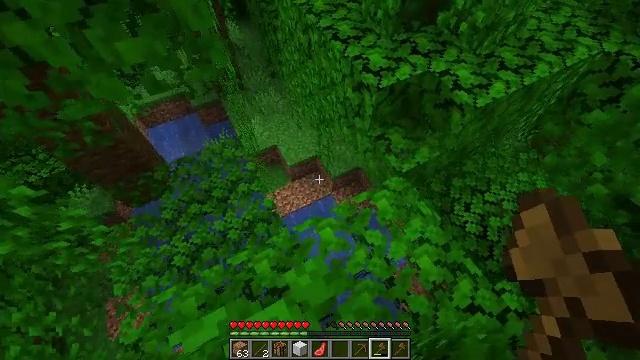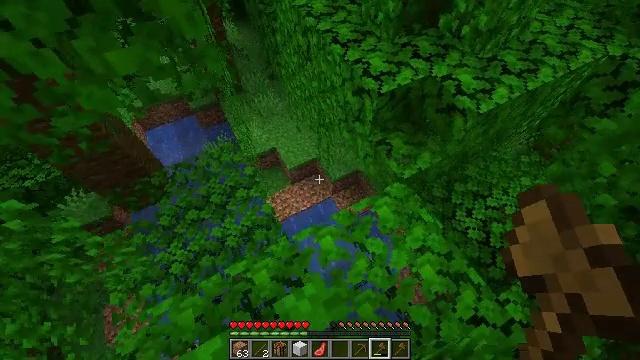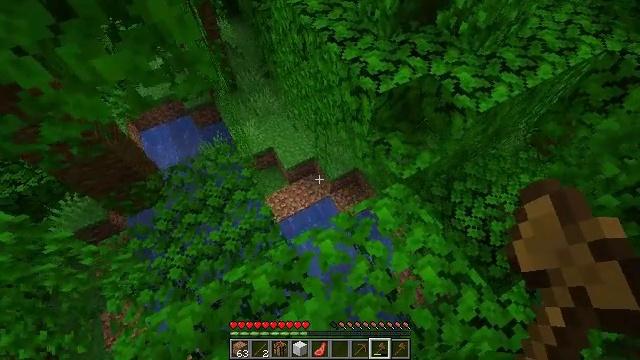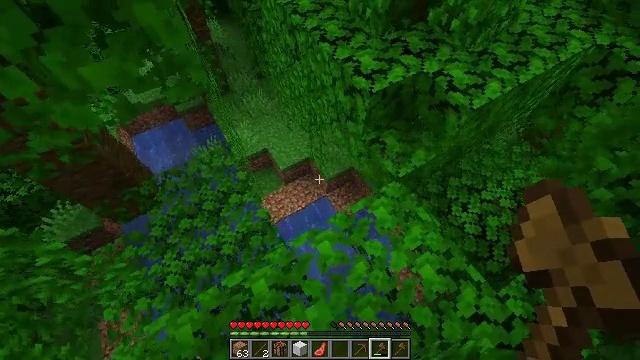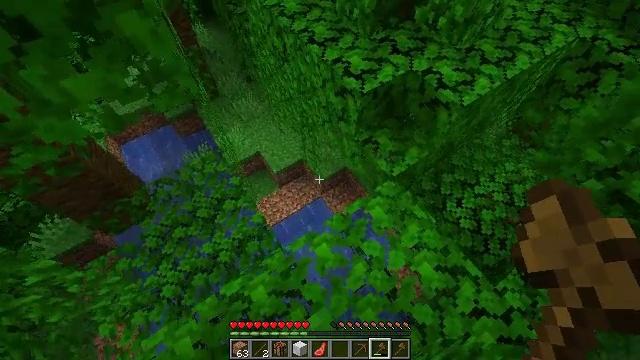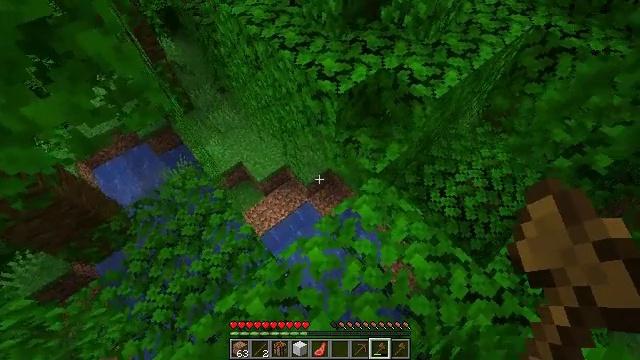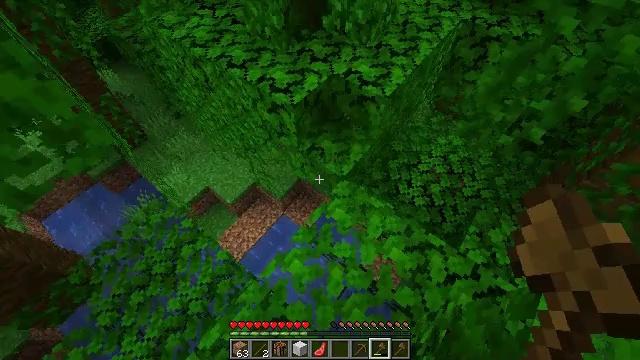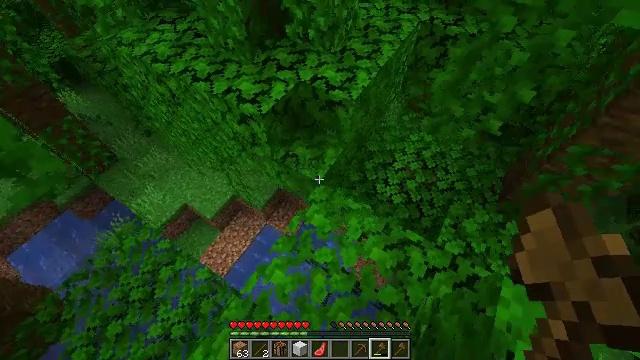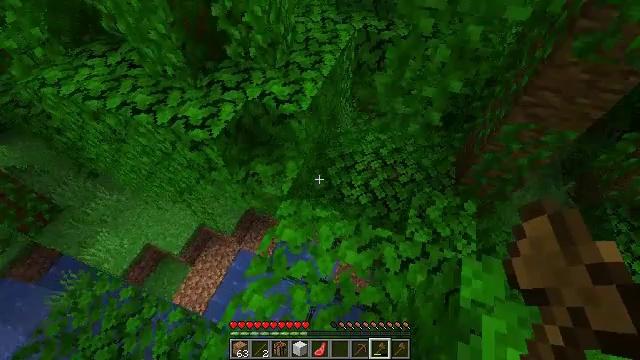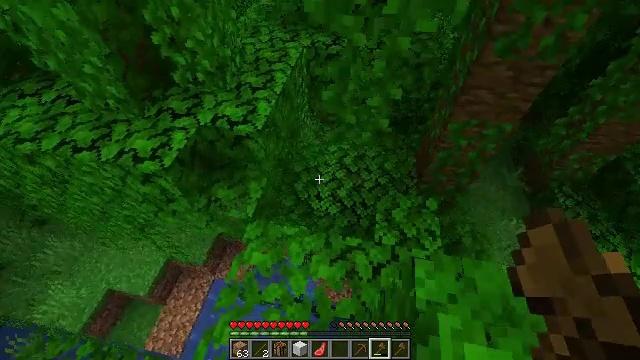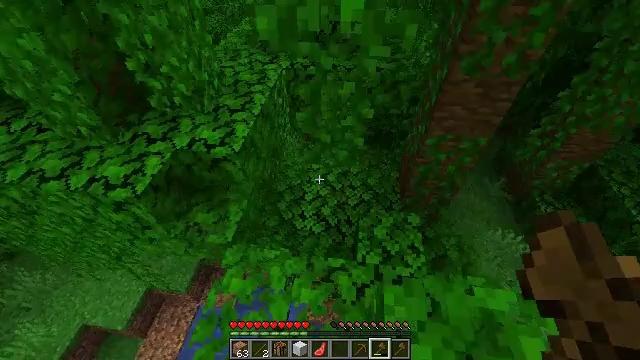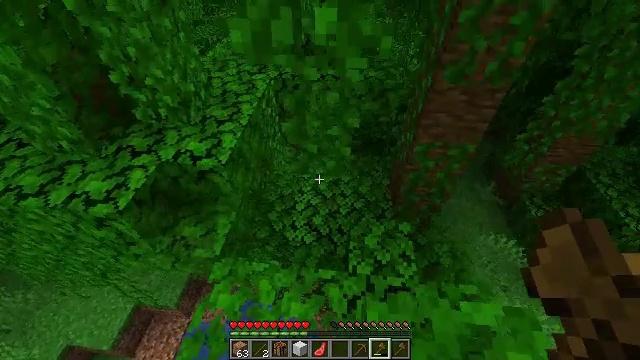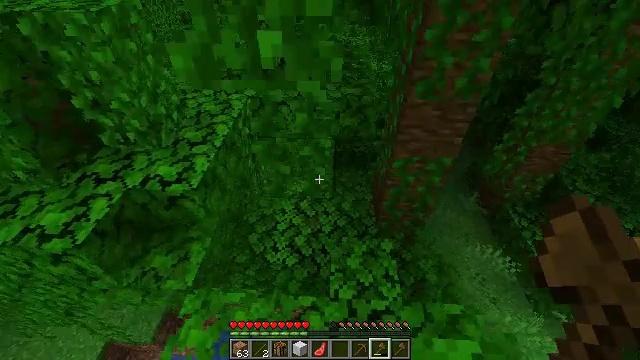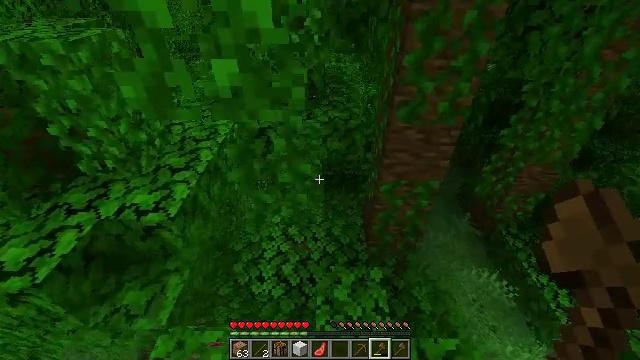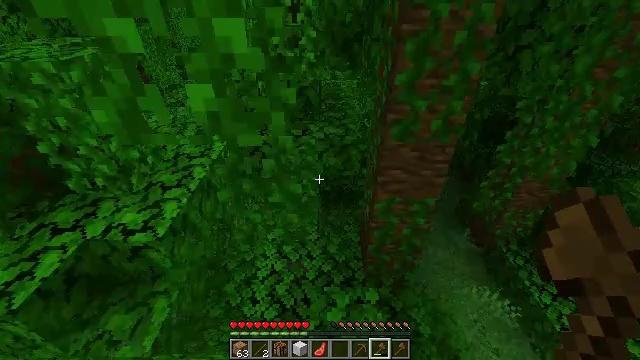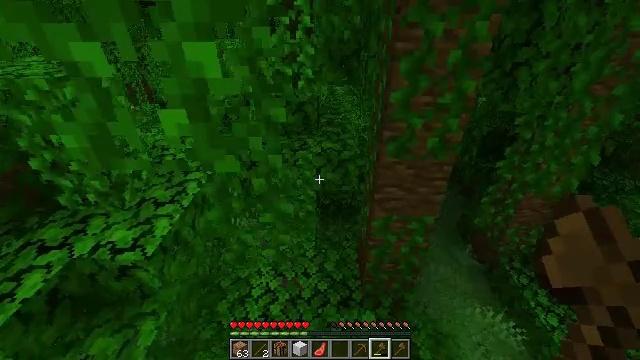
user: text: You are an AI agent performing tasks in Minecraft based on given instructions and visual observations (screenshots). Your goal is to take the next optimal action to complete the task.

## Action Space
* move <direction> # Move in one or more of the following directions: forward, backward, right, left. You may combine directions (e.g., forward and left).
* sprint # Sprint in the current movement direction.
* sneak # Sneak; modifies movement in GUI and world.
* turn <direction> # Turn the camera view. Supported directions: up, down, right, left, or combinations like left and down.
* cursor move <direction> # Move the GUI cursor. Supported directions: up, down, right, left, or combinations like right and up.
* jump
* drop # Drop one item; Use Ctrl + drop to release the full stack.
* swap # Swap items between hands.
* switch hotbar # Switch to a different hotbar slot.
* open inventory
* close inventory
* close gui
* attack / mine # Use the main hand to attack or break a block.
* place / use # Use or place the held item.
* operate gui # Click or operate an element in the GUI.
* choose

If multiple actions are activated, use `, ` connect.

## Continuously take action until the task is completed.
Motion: motion action
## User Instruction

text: Remove and gather vines.
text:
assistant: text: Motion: no_op
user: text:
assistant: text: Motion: turn right
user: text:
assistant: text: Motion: turn right
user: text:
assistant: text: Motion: turn right
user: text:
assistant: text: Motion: turn right
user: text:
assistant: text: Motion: move right, turn right and up
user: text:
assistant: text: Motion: move right, turn right and up
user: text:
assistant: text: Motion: move right, turn right and up
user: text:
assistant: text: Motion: move right, turn right and up
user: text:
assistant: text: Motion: move forward and move right, turn right and up
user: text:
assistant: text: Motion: move forward and move right, turn right and up
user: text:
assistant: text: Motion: move forward and move right, turn right and up
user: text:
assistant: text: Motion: move forward and move right, turn right and up
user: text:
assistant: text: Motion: move forward and move right, turn up
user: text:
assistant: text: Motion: move forward, turn up
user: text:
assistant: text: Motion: move forward, turn left and up
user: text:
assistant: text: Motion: move forward, turn left and up
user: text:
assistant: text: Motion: move forward, turn left and up
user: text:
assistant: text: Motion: move forward, turn left and up
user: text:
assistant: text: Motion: move forward, turn left and up
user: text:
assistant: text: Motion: move forward, turn left and up
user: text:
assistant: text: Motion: move forward, turn left and up
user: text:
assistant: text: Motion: move forward, turn left
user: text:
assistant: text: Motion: move forward
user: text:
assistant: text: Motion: move forward
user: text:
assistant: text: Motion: move forward and move right
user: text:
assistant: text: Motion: move forward and move right
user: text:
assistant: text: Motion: move forward and move right
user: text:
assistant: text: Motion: move forward and move right
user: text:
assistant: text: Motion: move forward, turn left